Field crop: maize
Growth stage: 2
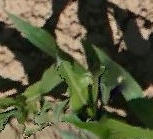
Species: maize